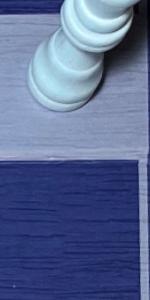
Label: Empty